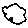
Label: cloud